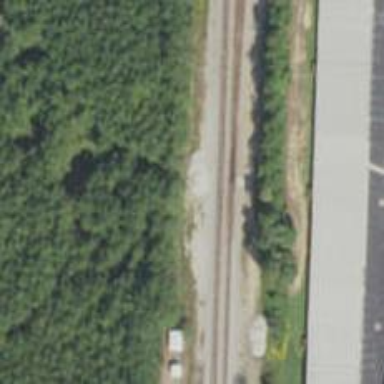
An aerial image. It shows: Railway crossover.